Question: I want to separate one column into 4 columnes by "-", keep the new 4 columnes, drop the original colume, rename the new 4 columnes. Then apply the same action to several columes.
I used the stupid way...I tried to write function with 'separate' and 'paste', but failed...

:
'''
tabled <- table_d %>%
separate("A3 CAB PA",into=c("A3 CAB PA_count","A3 CAB PA_sumkm","A3 CAB PA_drive","A3 CAB PA_drive2"),sep="-") %>%
separate("A4 Allroad B9",into=c("A4 Allroad B9_count","A4 Allroad B9_sumkm","A4 Allroad B9_drive","A4 Allroad B9_drive2"),sep="-") %>%
separate("A5 Cabriolet B9",into=c("A5 Cabriolet B9_count","A5 Cabriolet B9_sumkm","A5 Cabriolet B9_drive","A5 Cabriolet B9_drive2"),sep="-") %>%
'''
and so on...
Is that possible to define a 'function(x)' and use 'lapply(data[,-1],function(x))' to replace the long code above?
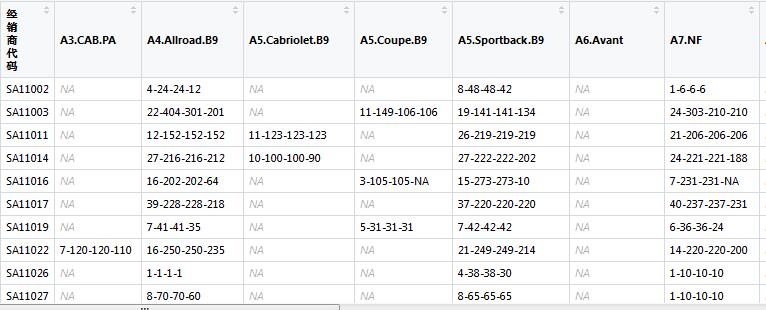
Answer: I made a data sample with your structure
'''
library(tidyr)
A <- c("7-4-5-9", NA)
B <- c("6-4-5-1", "7-8-6-3")
dat <- data.frame(A,B, stringsAsFactors = FALSE) #example data
for (col in names(dat)){ # you will propably need to assign a subset of columns with something like wanted_cols %in% names(dat))
namecol1 <- paste(col, "count", sep ="_")
namecol2 <- paste(col, "sumkm", sep ="_")
namecol3 <- paste(col, "drive", sep ="_")
namecol4 <- paste(col, "drive2", sep ="_") #set the wanted column structure
cols <- rlang::sym(col)
dat <- dat %>% separate(!!cols, into = c(namecol1, namecol2, namecol3, namecol4), sep = "-", remove = TRUE) # separate and remove the original column
}
'''